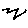
Label: zigzag